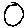
Label: circle